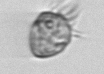
Label: Ciliophora